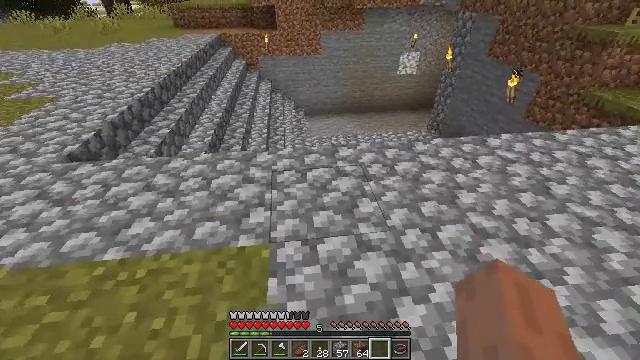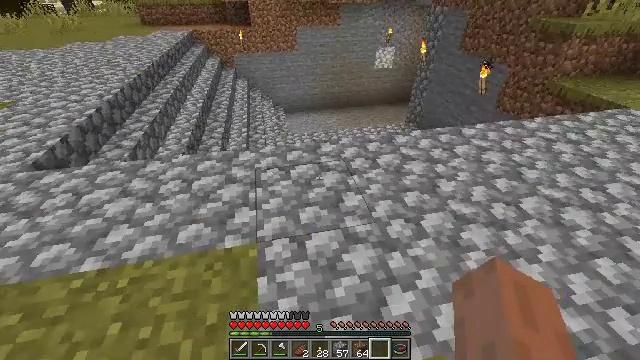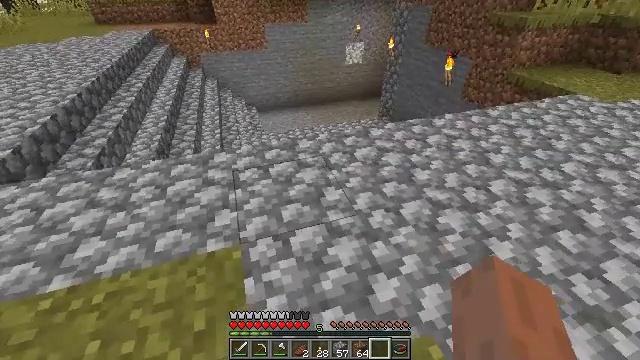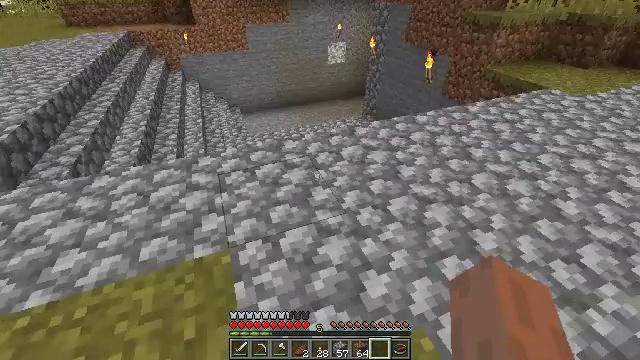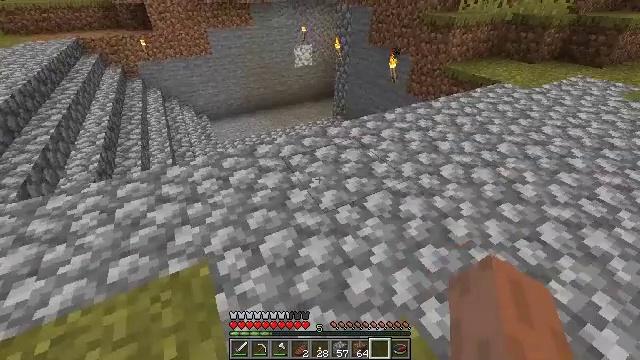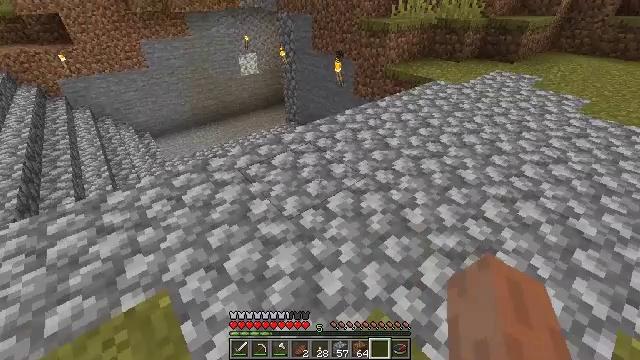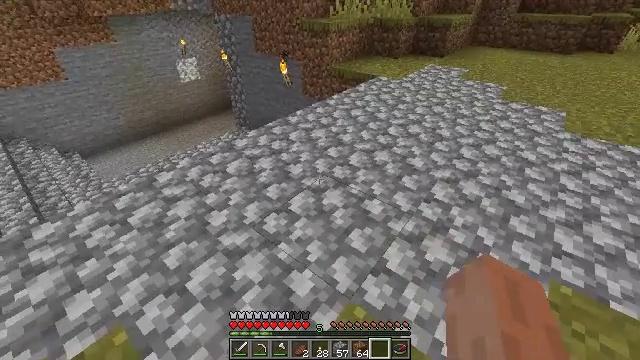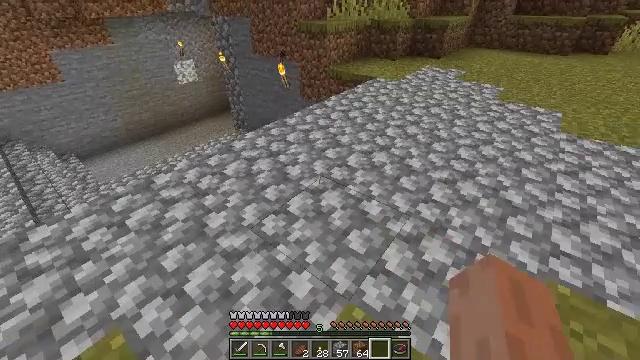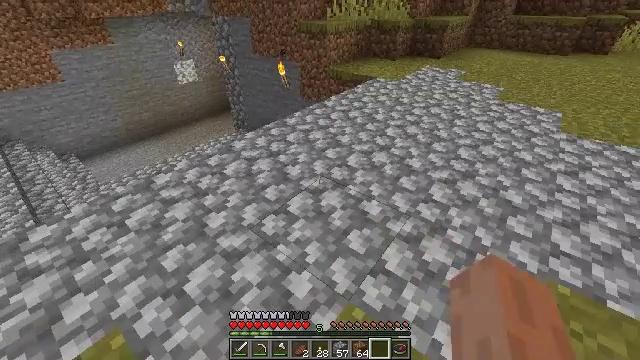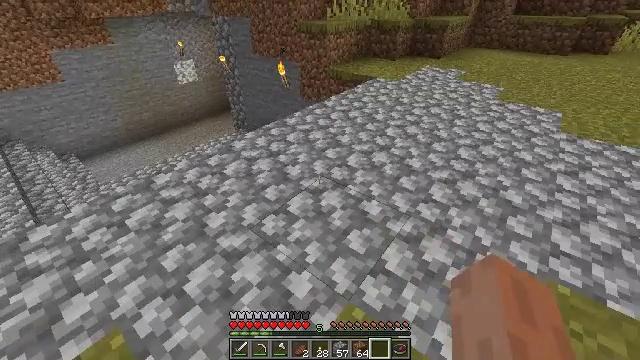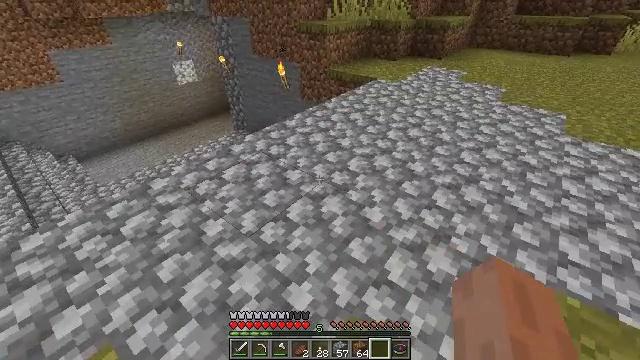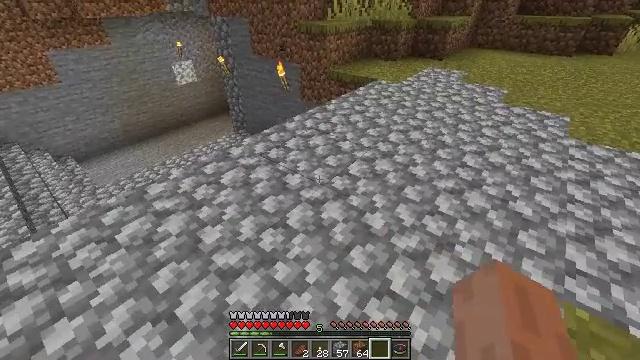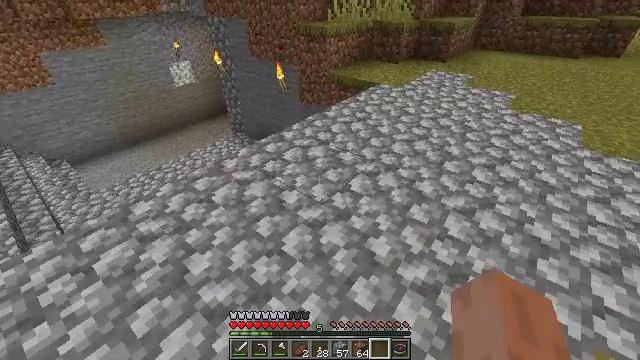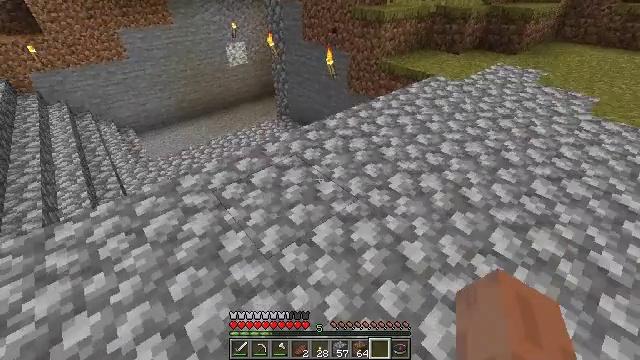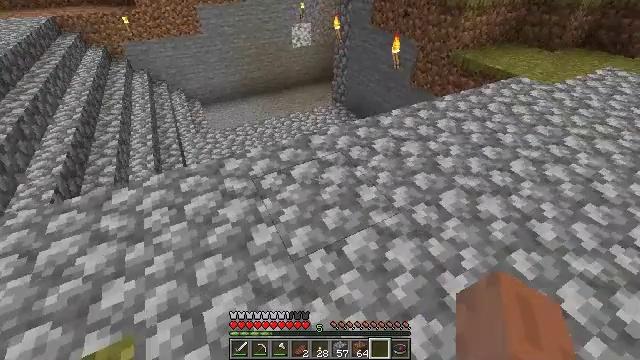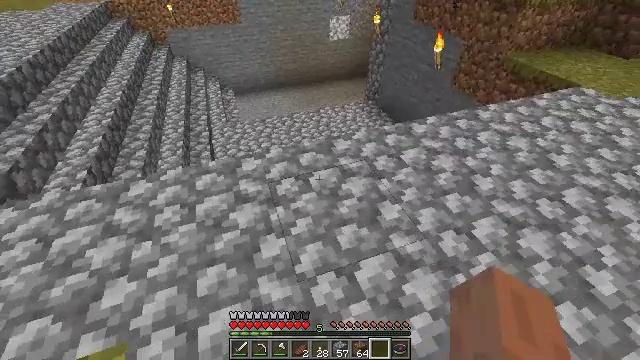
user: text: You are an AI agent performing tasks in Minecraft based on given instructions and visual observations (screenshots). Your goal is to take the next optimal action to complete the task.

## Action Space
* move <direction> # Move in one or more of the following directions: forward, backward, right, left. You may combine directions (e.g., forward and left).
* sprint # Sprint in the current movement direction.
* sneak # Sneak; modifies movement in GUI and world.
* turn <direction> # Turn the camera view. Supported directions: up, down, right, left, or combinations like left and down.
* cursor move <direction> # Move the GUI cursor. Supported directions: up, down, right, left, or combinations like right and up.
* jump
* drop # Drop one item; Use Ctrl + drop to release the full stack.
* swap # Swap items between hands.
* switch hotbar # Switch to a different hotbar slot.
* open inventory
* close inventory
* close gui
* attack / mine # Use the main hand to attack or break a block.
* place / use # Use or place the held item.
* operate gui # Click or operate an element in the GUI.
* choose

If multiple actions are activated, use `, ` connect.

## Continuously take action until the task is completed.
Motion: motion action
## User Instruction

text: Collect the cobblestone stairs.
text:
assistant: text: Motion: turn right
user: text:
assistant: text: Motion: turn right
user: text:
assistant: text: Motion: turn right
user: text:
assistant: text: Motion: turn right
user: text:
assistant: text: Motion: turn right and up
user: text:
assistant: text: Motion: turn right
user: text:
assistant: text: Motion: no_op
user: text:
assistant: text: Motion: no_op
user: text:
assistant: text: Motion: no_op
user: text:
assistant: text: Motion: move forward
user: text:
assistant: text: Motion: move forward
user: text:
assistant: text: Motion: move forward
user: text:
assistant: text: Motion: move forward, turn left and down
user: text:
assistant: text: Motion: move forward, turn left and down
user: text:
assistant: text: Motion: move forward, turn left and down
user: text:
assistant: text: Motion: move forward, turn left
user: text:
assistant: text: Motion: move forward
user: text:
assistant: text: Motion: move forward
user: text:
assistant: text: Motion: move forward
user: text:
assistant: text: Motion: move forward
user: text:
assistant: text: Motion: move forward
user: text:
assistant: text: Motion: move forward, turn down
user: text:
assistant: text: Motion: move forward, turn down
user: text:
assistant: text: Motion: move forward, turn down
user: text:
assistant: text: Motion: move forward
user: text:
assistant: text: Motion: move forward, turn right and down
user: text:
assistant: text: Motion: move forward, turn down
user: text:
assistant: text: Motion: move forward
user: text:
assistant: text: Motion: move forward
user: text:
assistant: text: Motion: move forward